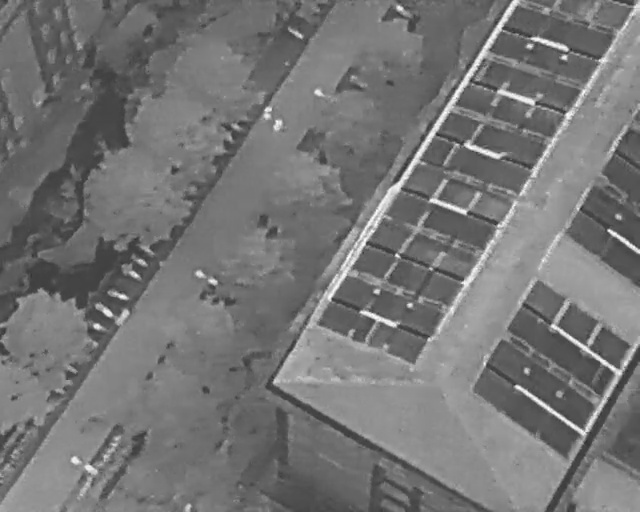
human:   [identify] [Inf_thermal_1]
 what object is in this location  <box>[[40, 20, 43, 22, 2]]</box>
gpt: <ref>1 medium person at the top</ref>

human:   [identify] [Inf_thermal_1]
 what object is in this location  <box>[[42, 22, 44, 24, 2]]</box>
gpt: <ref>1 small person at the top</ref>